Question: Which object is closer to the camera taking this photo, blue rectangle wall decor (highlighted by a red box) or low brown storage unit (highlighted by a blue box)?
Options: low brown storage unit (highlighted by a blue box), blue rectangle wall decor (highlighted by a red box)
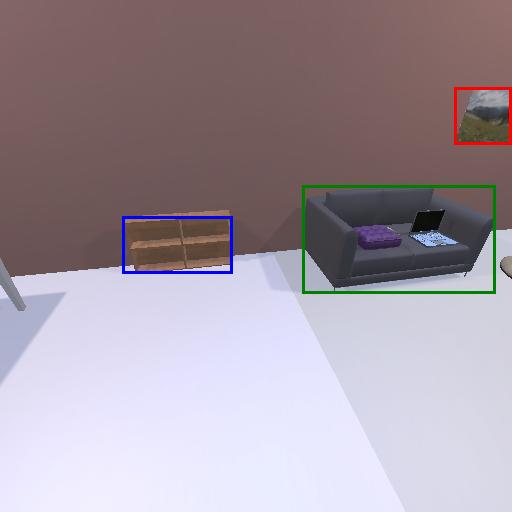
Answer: low brown storage unit (highlighted by a blue box)